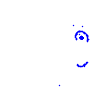
Particle: proton